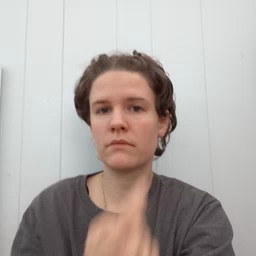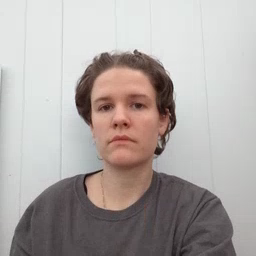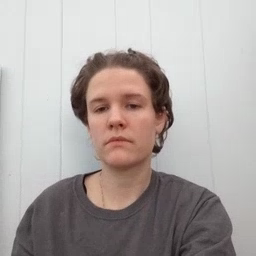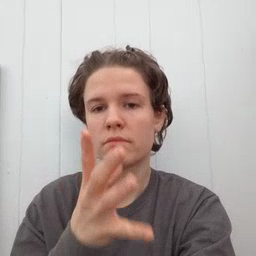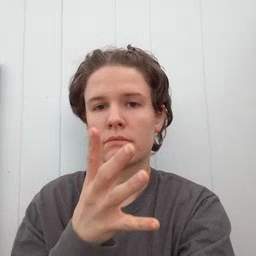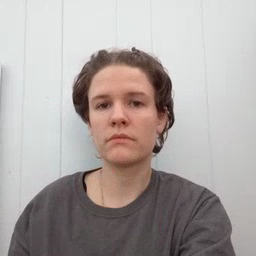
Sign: mom